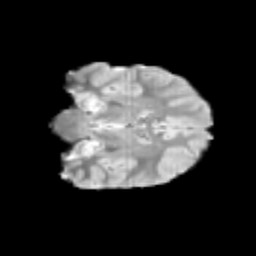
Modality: T2w
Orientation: coronal
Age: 11
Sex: female
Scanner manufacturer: siemens
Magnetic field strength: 3 T
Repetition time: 3.8 s
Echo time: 0.07 s